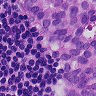
Metastatic tissue present: yes